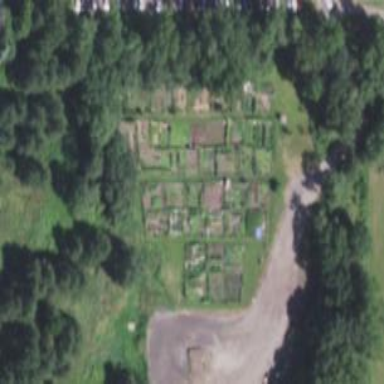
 leisure land intended for communal use."